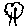
Label: tree